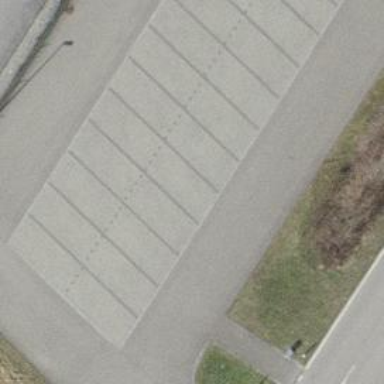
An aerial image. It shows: Parking available on the street side.